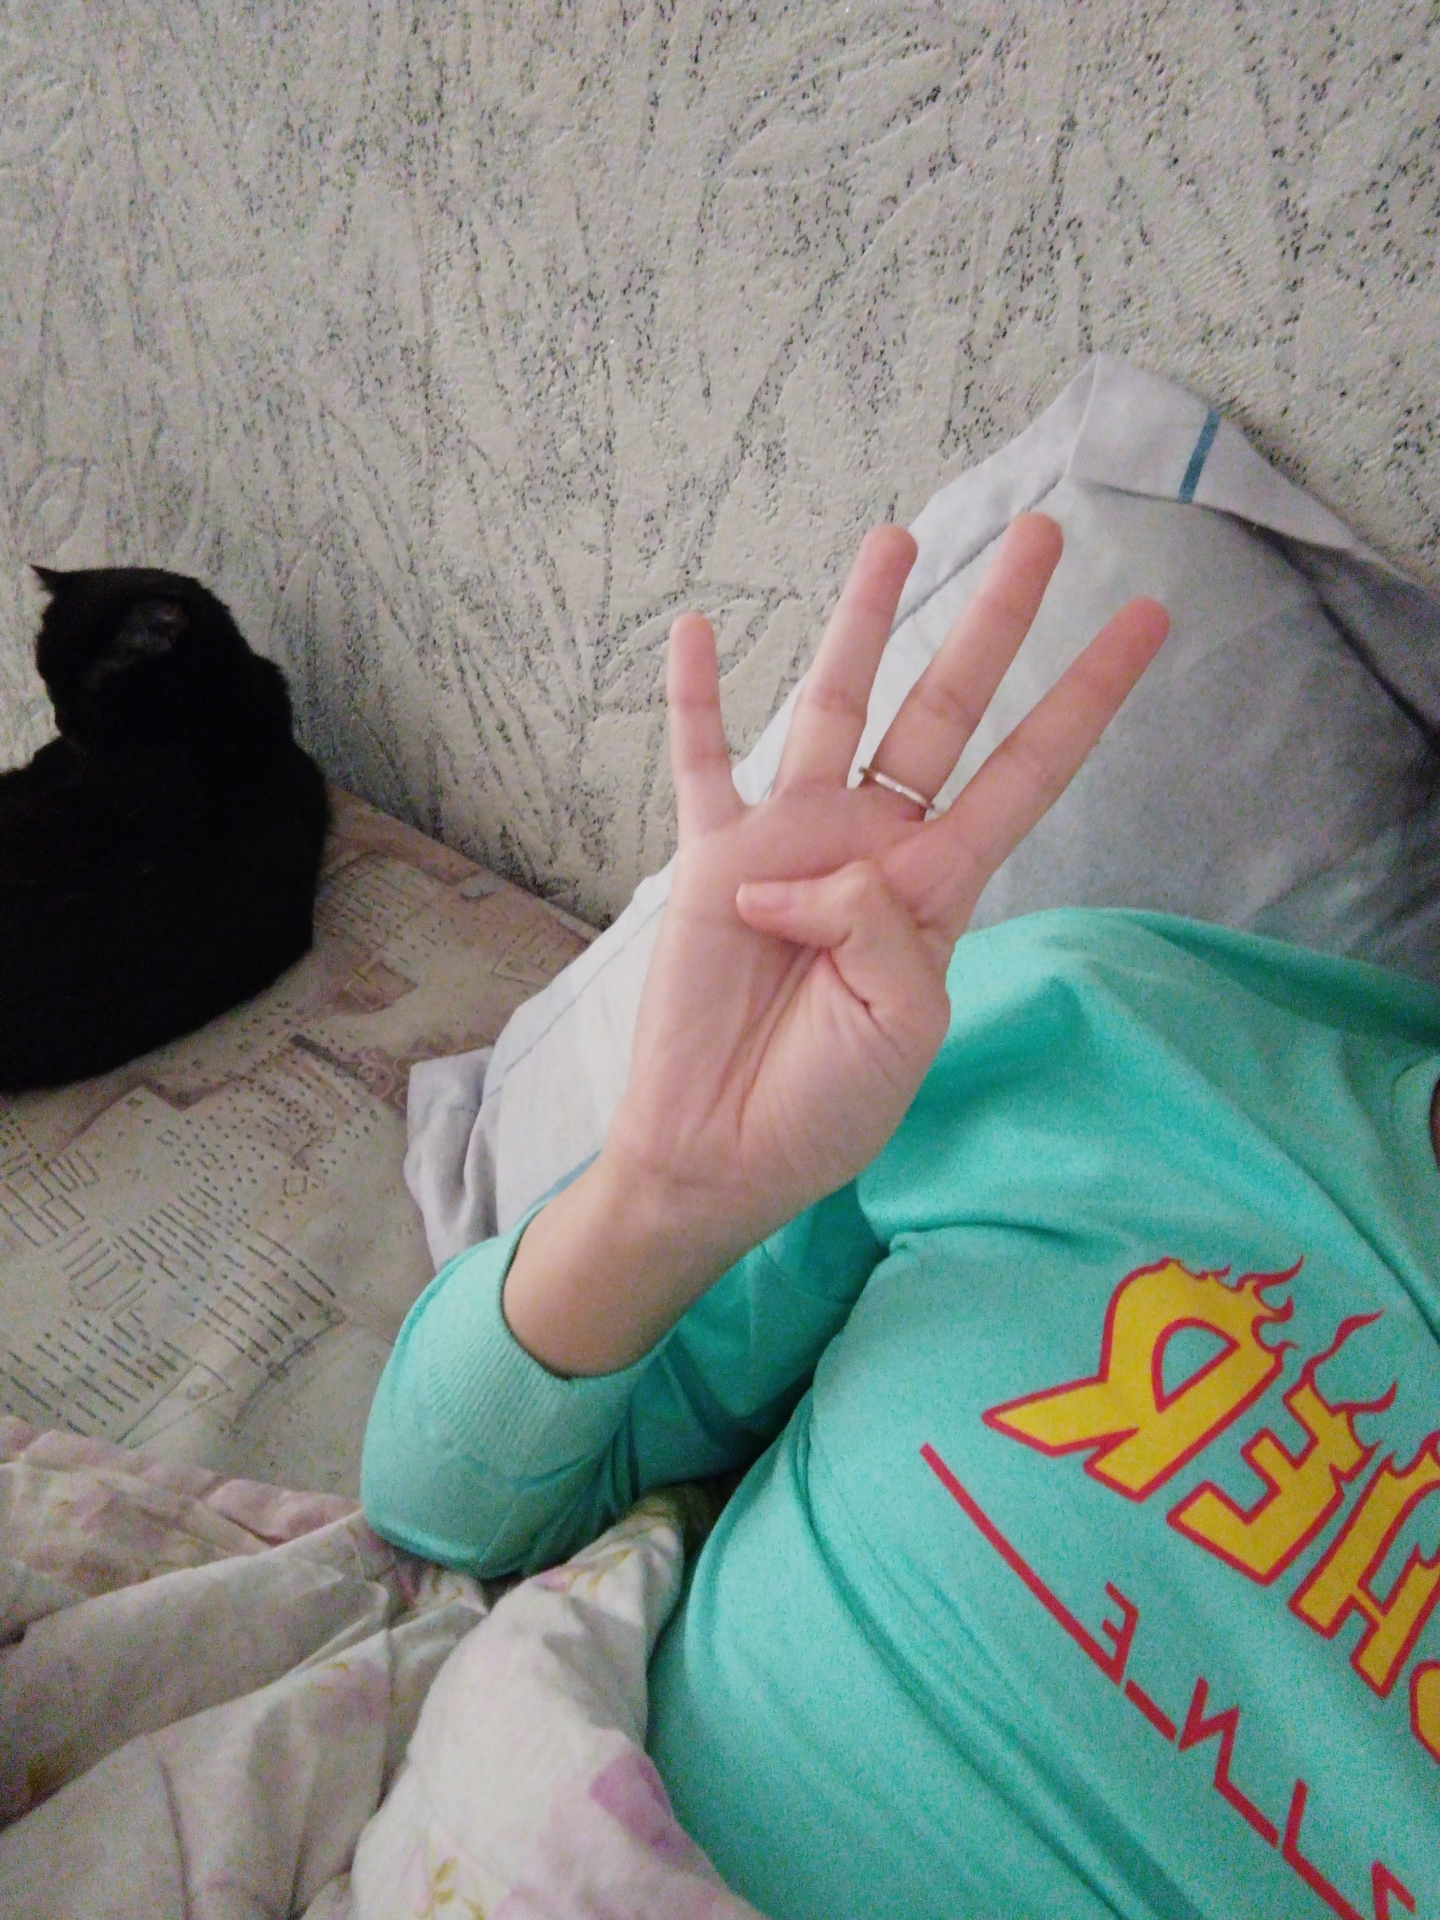
Label: noise